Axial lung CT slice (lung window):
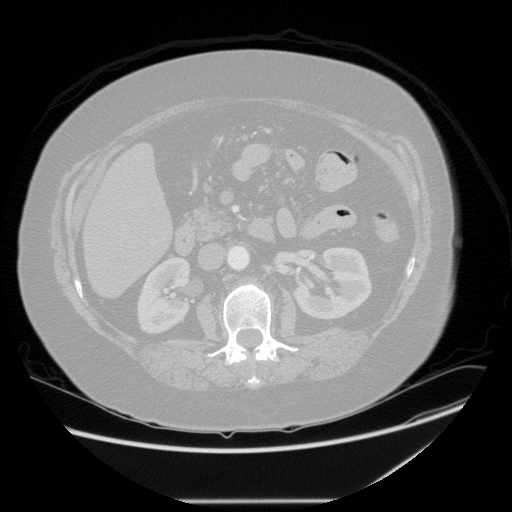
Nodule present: no